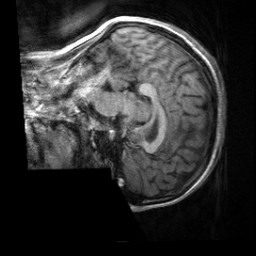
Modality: T1w
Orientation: sagittal
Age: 22
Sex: female
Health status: healthy
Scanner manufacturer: siemens
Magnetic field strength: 3 T
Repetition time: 2 s
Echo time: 0.00232 s